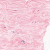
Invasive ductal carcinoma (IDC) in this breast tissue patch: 0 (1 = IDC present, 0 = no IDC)